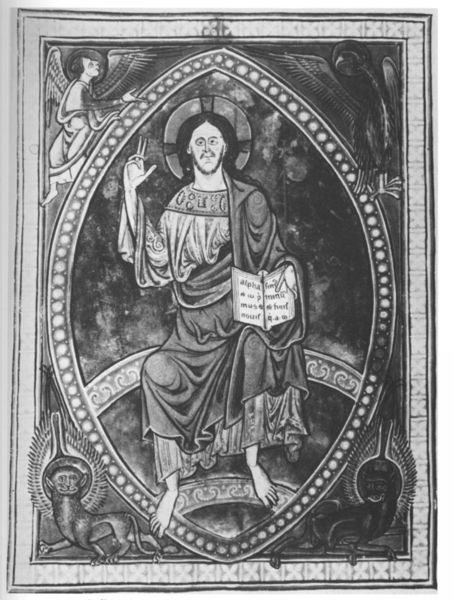
Titel: Psalter (Glazier Psalter)
Institution: New York, Pierpont Morgan Library
Schlagwörter: adler, flügel, hand, mann, weiß, finger, geste, nase, ohr, schwarz, zeichnung, tier, ornament, bart, arm, augen, bibel, gesicht, kragen, bild, gewand, oval, engel, lächeln, schrift, papier, thron, foto, buch, druck, illustration, schwarzweiß, heiligenschein, nimbus, christus, jesus, mittelalter, romanik, segnen, heiliger, löwe, heilig, heiland, stier, verkündigung, mandorla, apostel, buchmalerei, evangelium, lukas, marcus, matthäus, pantokrator, jhannes, läwe, barfß, heiligenscchein, christus pantpkrator